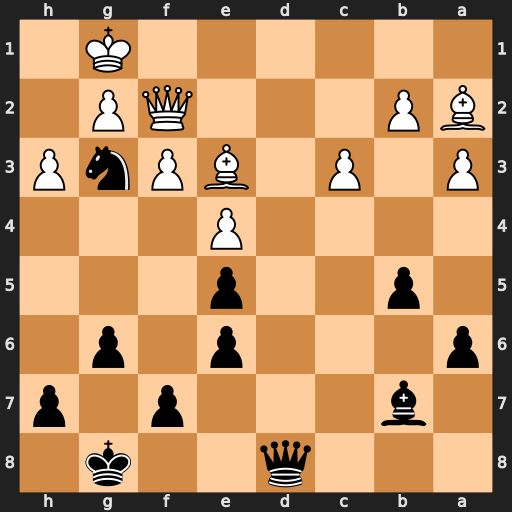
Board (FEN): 3q2k1/1b3p1p/p3p1p1/1p2p3/4P3/P1P1BPnP/BP3QP1/6K1
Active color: b
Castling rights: -
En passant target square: -
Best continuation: Qd1+ Kh2 Nf1+